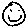
Label: smiley face